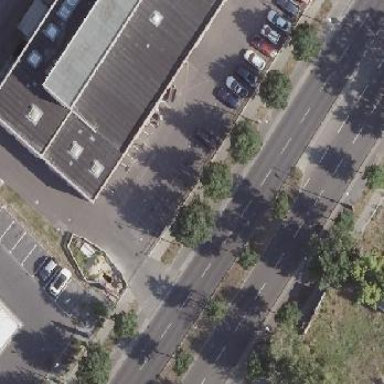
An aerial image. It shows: Street-side parking area.